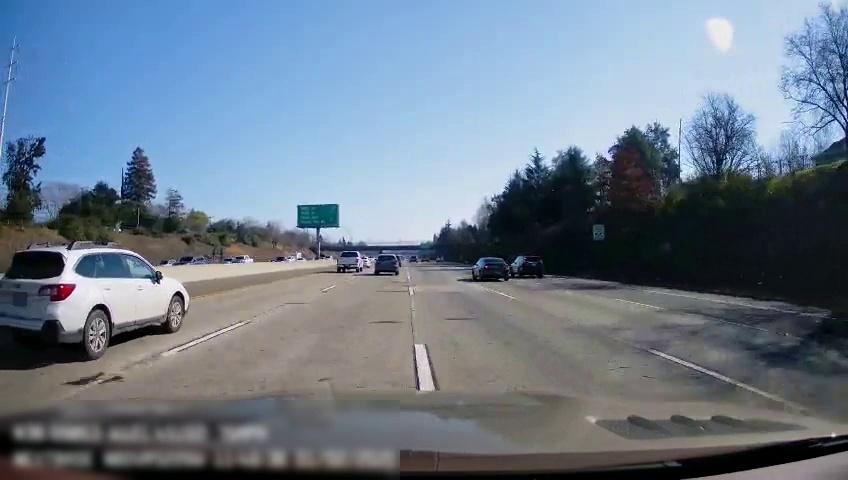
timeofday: Day
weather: Sunny
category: Drivable Space
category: Vehicles | SUV
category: Vehicles | Car
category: Vehicles | Van
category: Vehicles | Truck
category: Vehicles | Car
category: Vehicles | Car
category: Vehicles | SUV
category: Vehicles | SUV
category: Vehicles | Car
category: Vehicles | SUV
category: Vehicles | Car
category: Lanes | Alternate Lane
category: Lanes | Alternate Lane
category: Lanes | Alternate Lane
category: Lanes | Current Lane
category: Lanes | Alternate Lane
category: Traffic | Signs